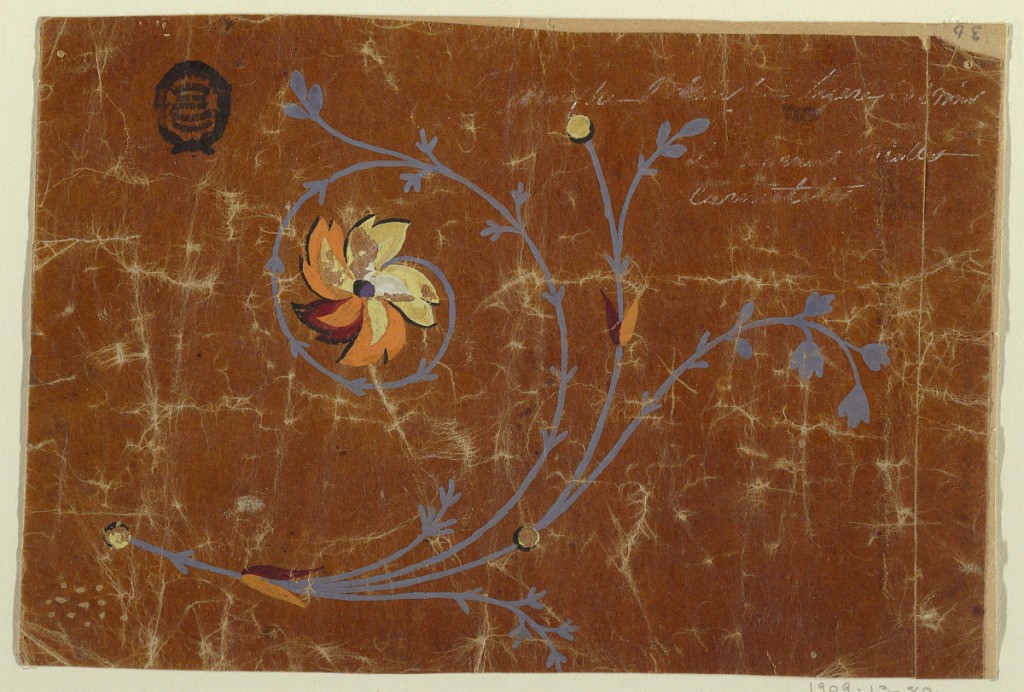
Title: Design for a Woven Flower Scroll
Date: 1815-1840
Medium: Gouache on oily tracing paper
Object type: Drawing
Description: A bough with leaves, a blossom at the end of a spiral; three discs similar to those in 1909-13-77, probably buds.